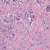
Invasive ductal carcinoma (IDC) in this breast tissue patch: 1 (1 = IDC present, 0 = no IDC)